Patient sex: F
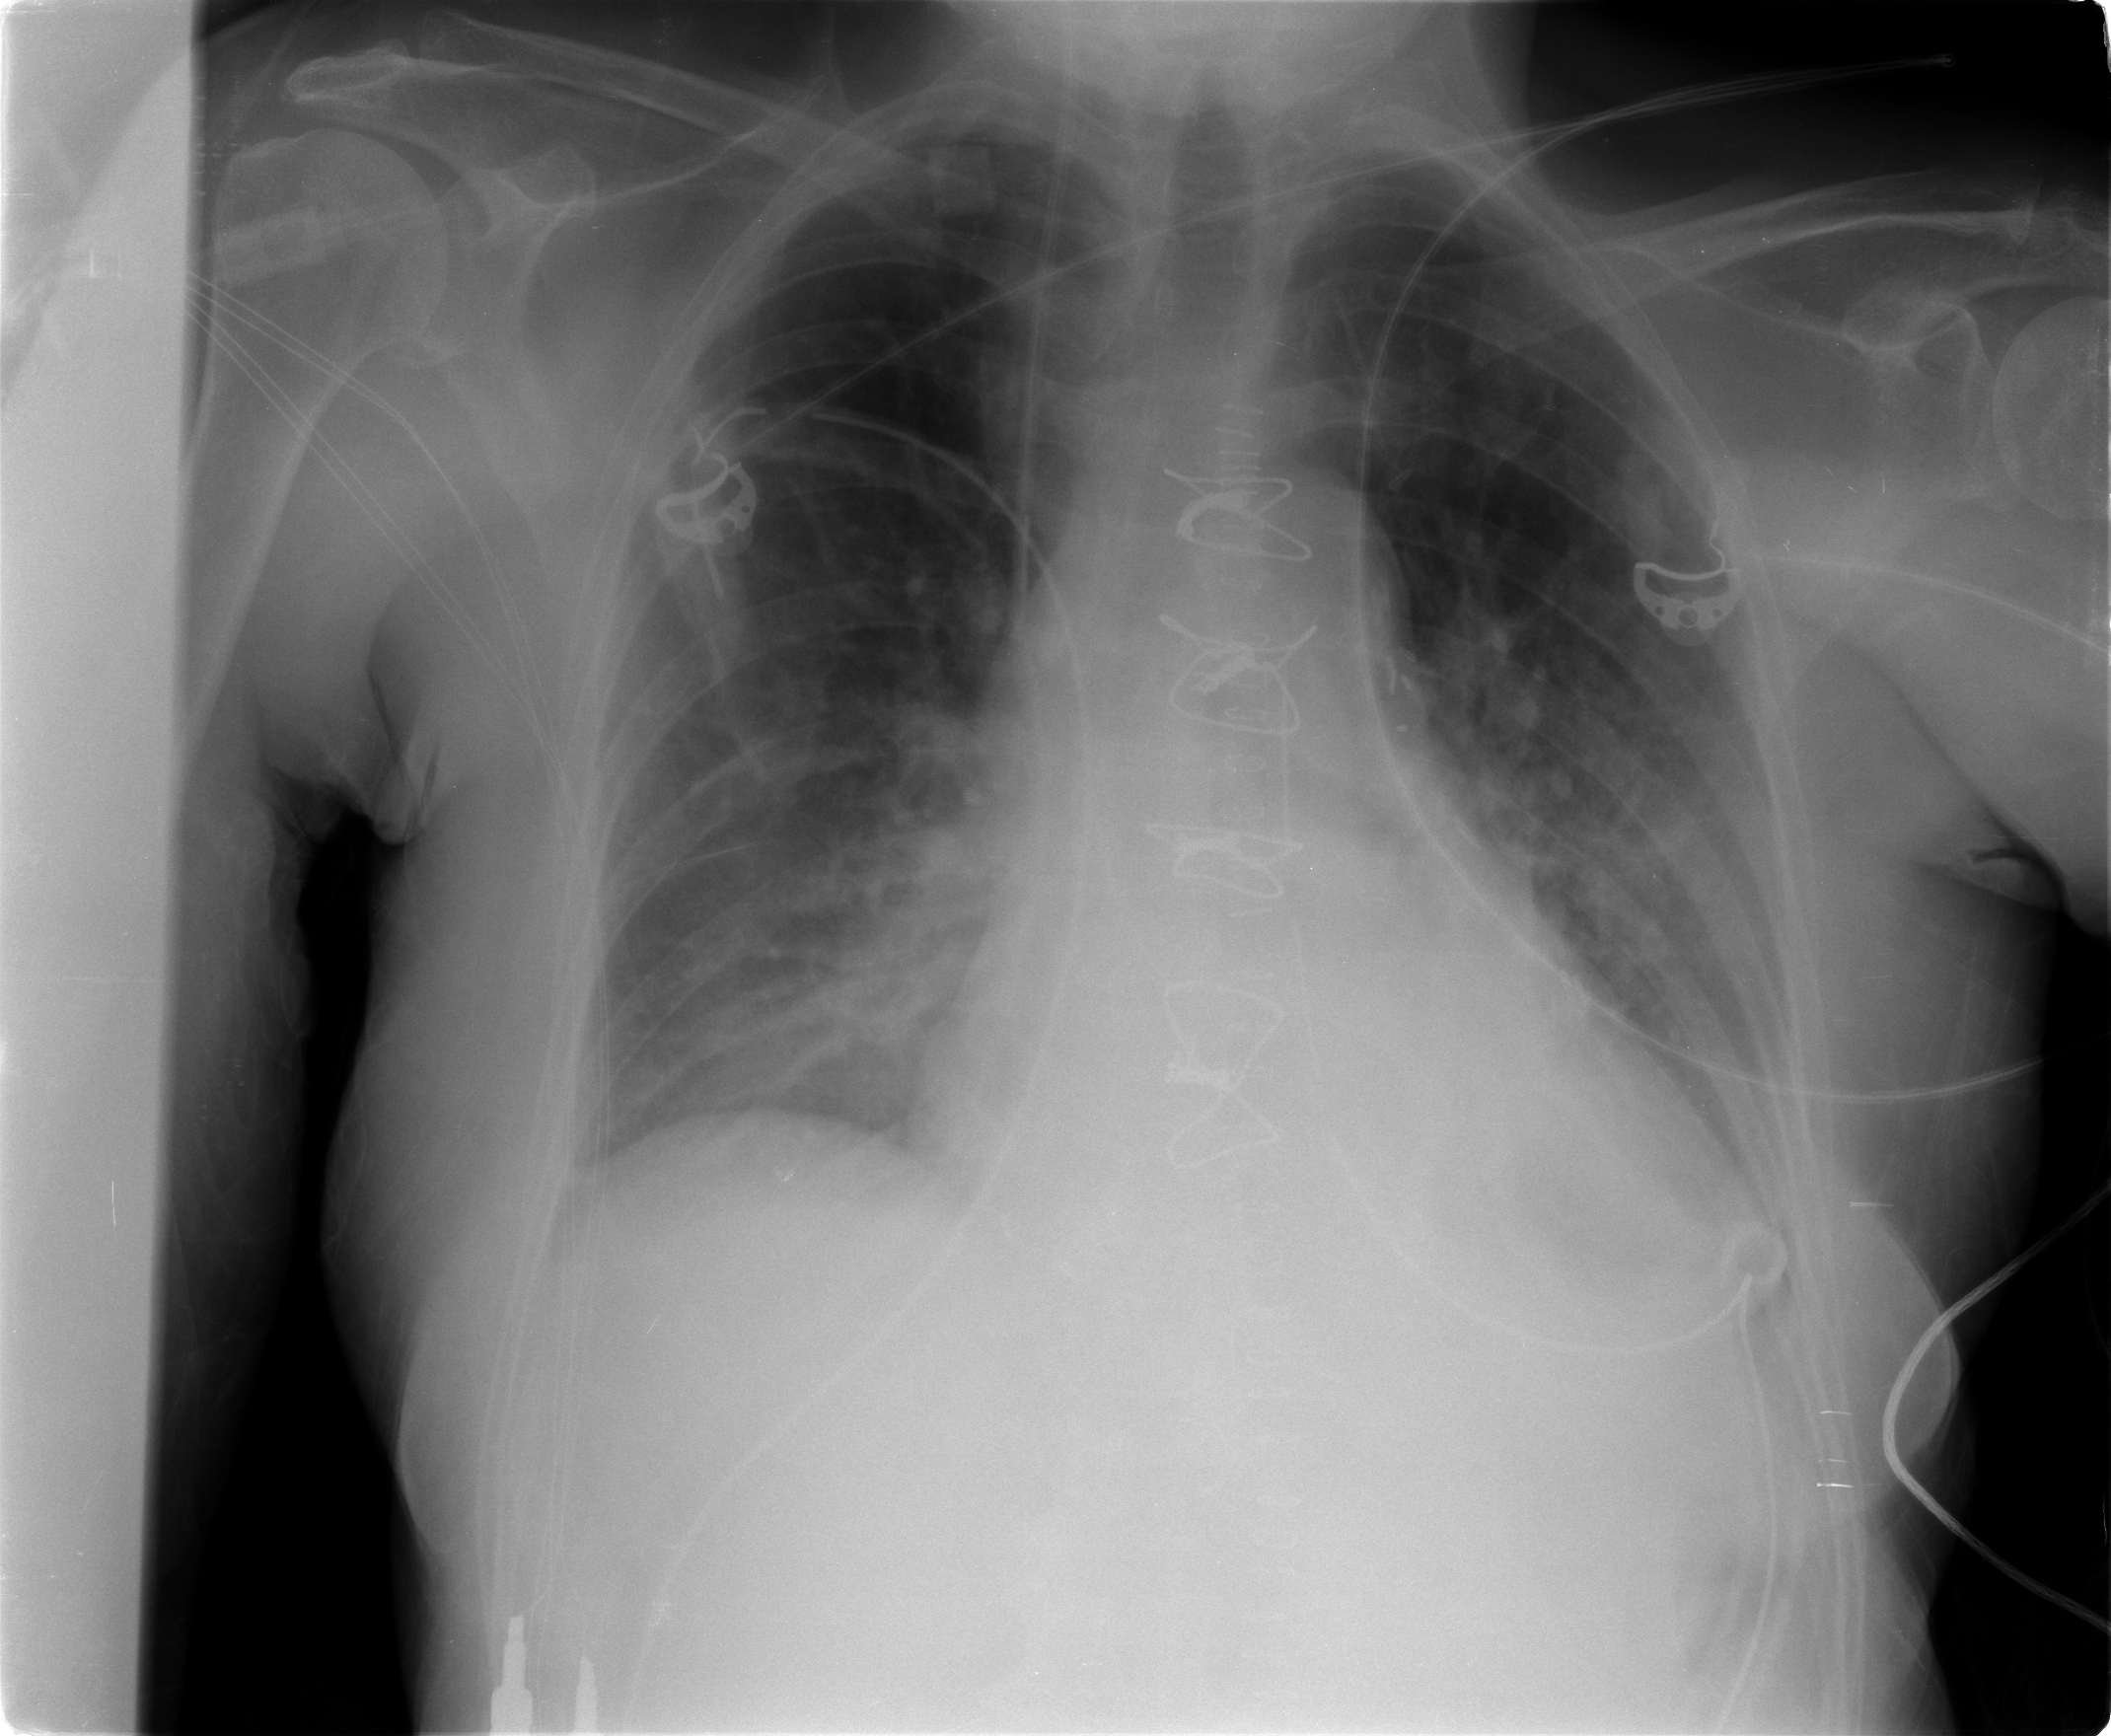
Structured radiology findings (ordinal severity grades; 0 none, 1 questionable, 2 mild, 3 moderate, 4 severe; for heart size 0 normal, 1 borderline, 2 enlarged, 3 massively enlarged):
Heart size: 0
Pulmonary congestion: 2
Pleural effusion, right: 0
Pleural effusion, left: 2
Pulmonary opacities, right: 0
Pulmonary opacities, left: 0
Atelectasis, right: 2
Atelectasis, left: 2